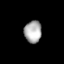
Tissue: lung
Cell type: Epithelial cells
Senescence score: 0.6233
Nuclear area (px): 374
Mean DAPI intensity: 171.671